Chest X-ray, PA view. Patient: 40 years old, sex F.
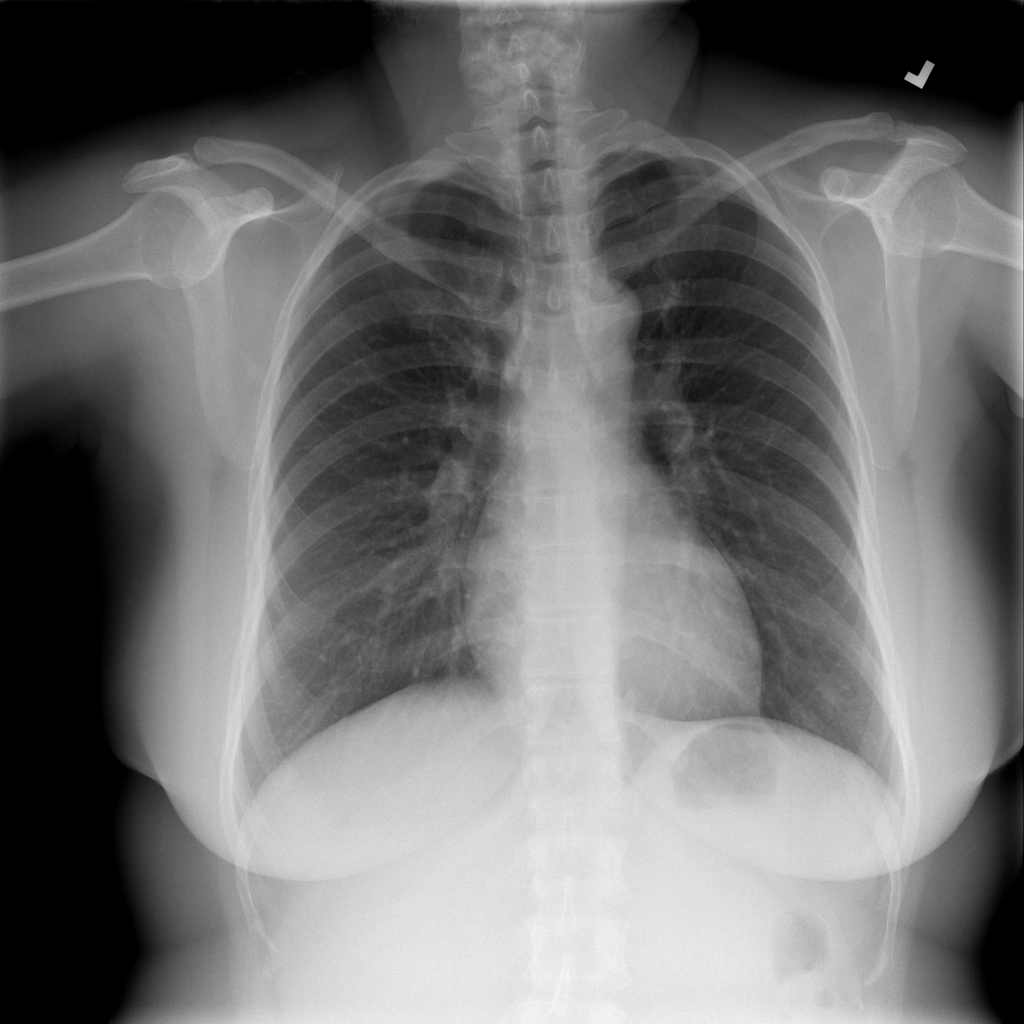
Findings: No Finding